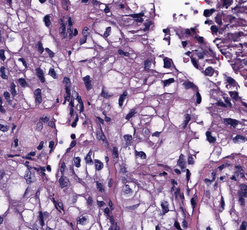
Tumor epithelial tissue: yes
Tumor-associated stroma tissue: no
Normal tissue: no